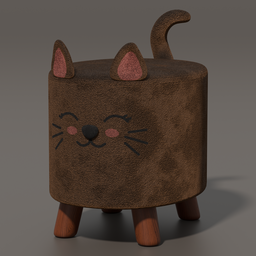
Label: furniture